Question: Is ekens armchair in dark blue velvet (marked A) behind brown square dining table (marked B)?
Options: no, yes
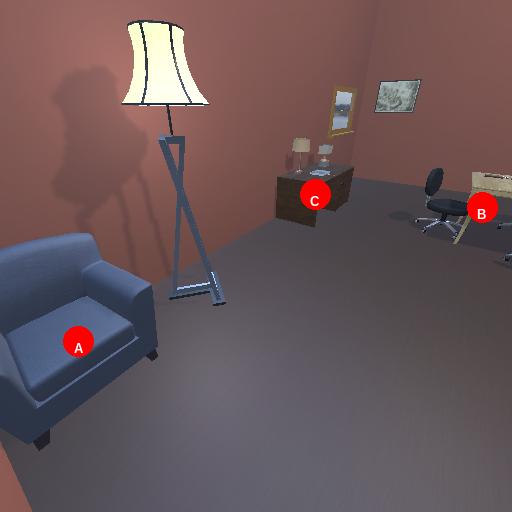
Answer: no